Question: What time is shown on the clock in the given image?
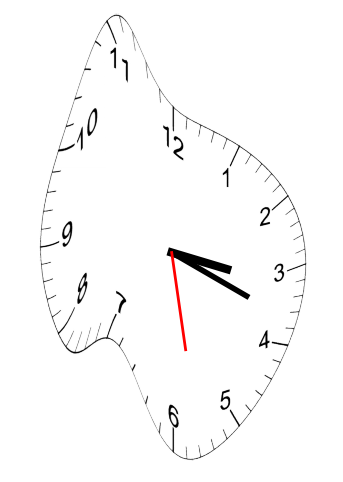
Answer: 03:18:28